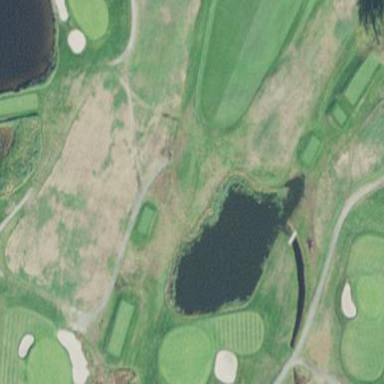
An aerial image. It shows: Water hazard on golf course. The hazard is natural water feature.